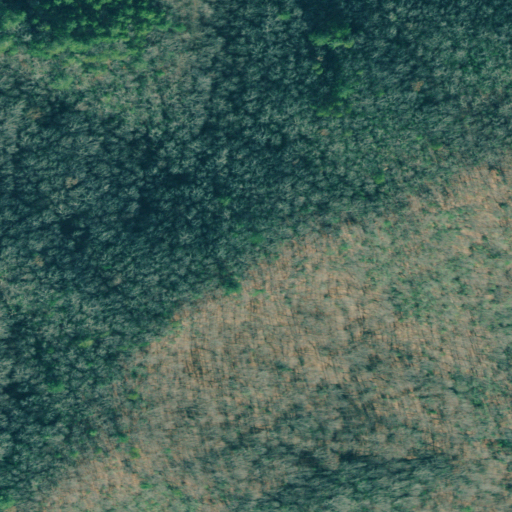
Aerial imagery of mountain in Georgia named Russell Mountain containing deciduous forest, mixed forest, and evergreen forest